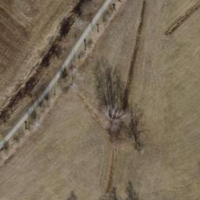
EUNIS habitat code: 25
Species observed at this site:
Lythrum salicaria